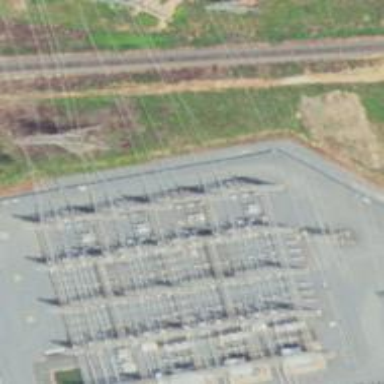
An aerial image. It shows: Switch used for power control.